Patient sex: M
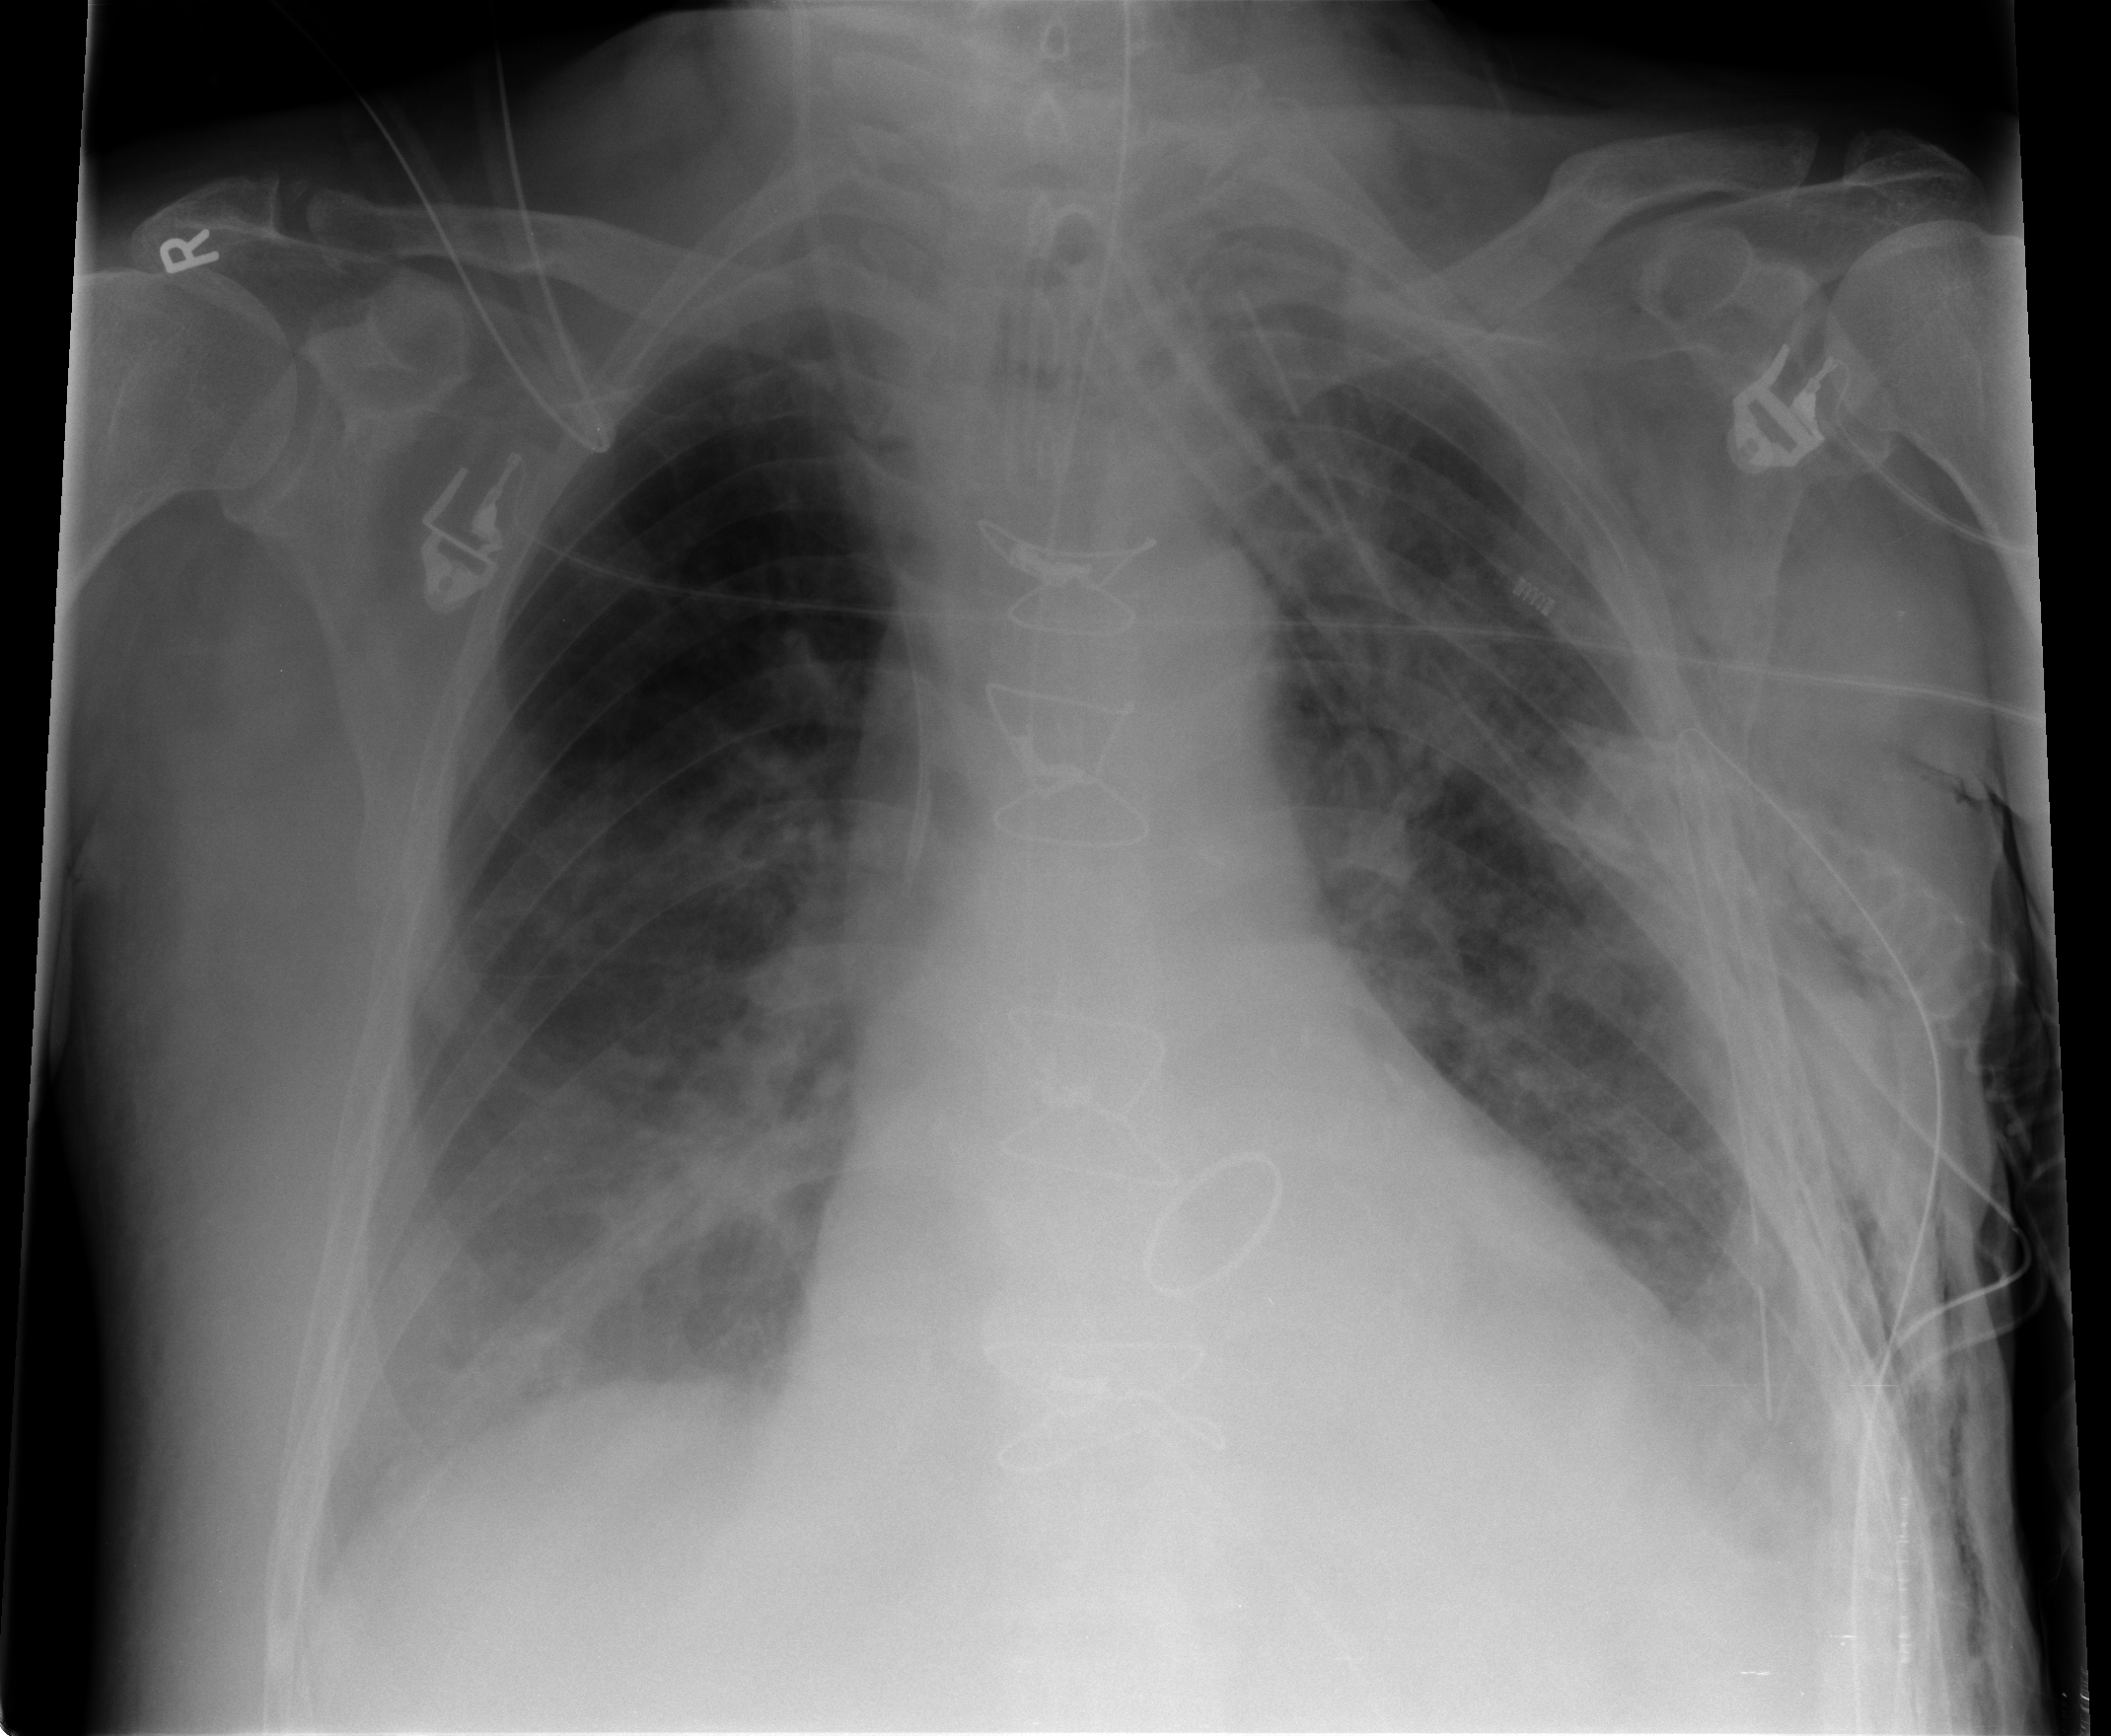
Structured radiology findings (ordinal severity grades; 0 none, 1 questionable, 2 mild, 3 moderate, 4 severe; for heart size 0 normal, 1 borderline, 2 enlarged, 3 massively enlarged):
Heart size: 1
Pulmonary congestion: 0
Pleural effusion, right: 2
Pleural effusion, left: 2
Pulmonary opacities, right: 2
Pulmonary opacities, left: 2
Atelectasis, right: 2
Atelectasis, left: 2